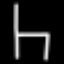
Label: chair